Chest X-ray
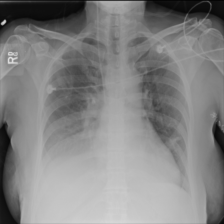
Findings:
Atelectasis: positive
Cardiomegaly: negative
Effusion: positive
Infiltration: negative
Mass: negative
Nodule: negative
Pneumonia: negative
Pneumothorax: negative
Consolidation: negative
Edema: negative
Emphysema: negative
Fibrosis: negative
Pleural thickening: negative
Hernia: negative